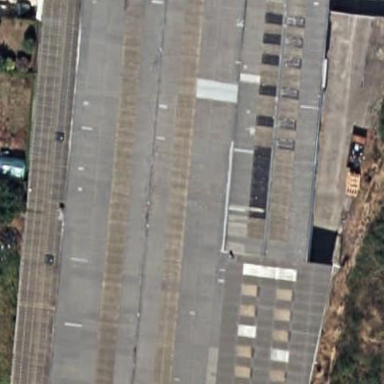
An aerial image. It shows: Building that houses car shop.